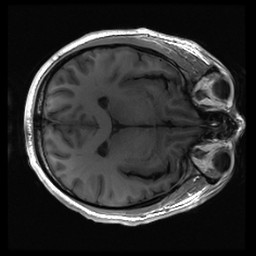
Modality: inplaneT1
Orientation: axial